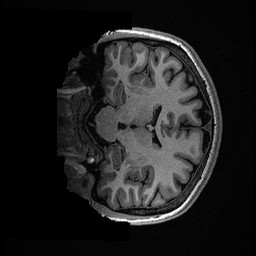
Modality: T1w
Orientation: coronal
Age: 32
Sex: female
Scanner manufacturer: ge
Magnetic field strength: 3 T
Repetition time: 0.006952 s
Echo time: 0.00292 s